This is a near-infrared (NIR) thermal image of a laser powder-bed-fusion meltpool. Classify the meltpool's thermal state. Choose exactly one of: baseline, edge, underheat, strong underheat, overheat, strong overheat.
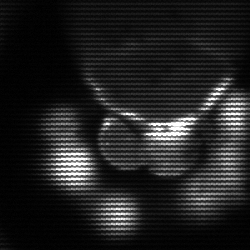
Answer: edge